Question: Consider the following arbitrary figure generated in MATLAB as an example. The basic idea is that I have a contour plot and I want to showcase selected slices from it in subplots on the right. Is there an equivalent of subplot in mma?
The work around that I have right now is to have just the contour plot with the slices and the arrows and the two slice-plots separately and then put them together in latex. However, I'd like to be able to do this within mma. How do I go about doing this?
An idea that I had is to generate a the contour plot with a full vertical & half horizontal aspect ratio, the two plots with half vertical & half horizontal aspect ratio, and then use 'GraphicsGrid' to align them up. But this still gave me the plots as a list, not a composite figure. Is this the only way or is there a nicer, more elegant way of doing it?

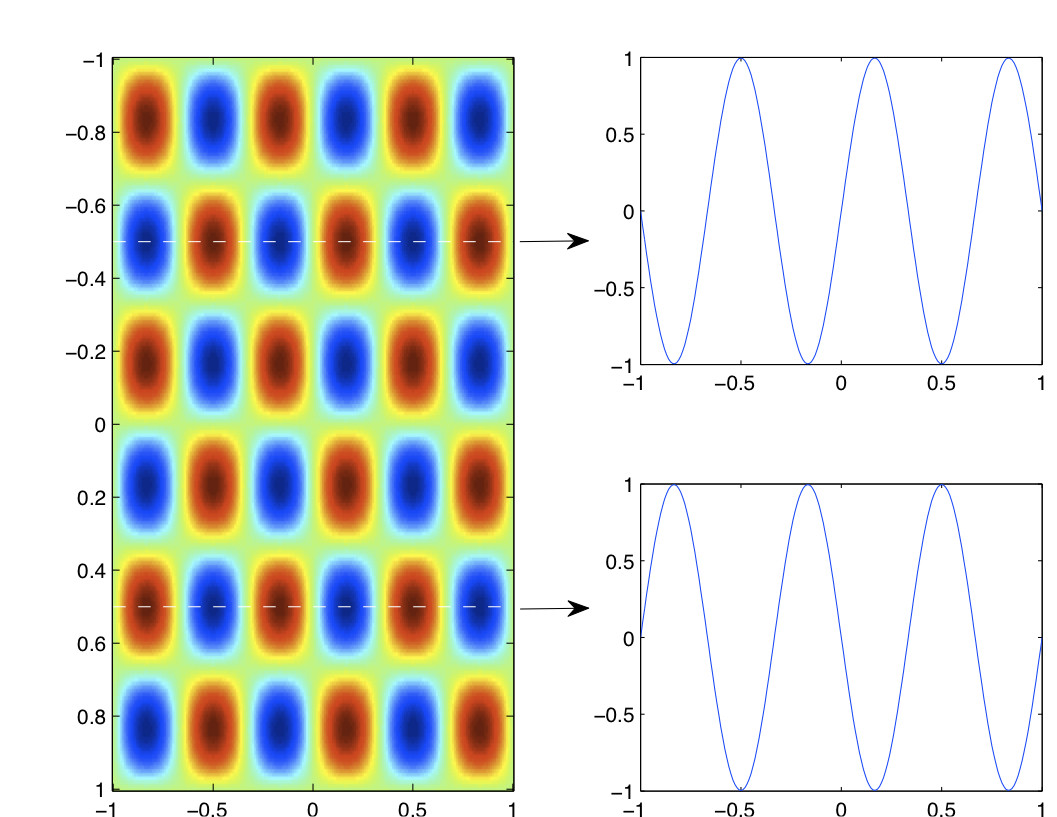
Answer: I know that 'Multipanel' in <URL> can probably let you do what you want - but I don't have much experience with it and the examples in the docs are fairly sparse.
I've already pasted one of the examples <URL>, so have a look there and see what you think!
---
Here's my attempt with 'GraphicsGrid'.
The thing that 'Multipanel' lets you do but 'GraphicsGrid' doesn't
is to let you use varying Column/Row sizes.
This means that I struggled to get the arrows drawn in programmatically, and resorted to hand drawing them using the "Drawing Tools" panel ( :D )
'''
With[{yslice1 = .5, yslice2 = -.8},
GraphicsGrid[
{{DensityPlot[Sin[15 x y], {x, -1, 1}, {y, -1, 1},
ColorFunction -> "PlumColors", AspectRatio -> 2,
Epilog -> {Dashed, White, Line[{{-1, yslice1}, {1, yslice1}}],
Line[{{-1, yslice2}, {1, yslice2}}]}],
Plot[Sin[15 x yslice1], {x, -1, 1}, Axes -> False, Frame -> True]},
{SpanFromAbove,
Plot[Sin[15 x yslice2], {x, -1, 1}, Axes -> False,
Frame -> True]}},
Spacings -> {Scaled[0.2], Scaled[0.0]}]]
'''

---
## Edit:
Here's the same thing using 'LevelScheme', note that the frames line up.
It should be possible to add arrows - since 'LevelScheme' has lots of new arrow directives - but I'll leave that as a homework problem!
'''
<< "LevelScheme'"
{yslice1 = .5, yslice2 = -.8};
Figure[{
SetOptions[Multipanel,
ShowTickLabels -> {True, False, False, True}, Background -> Wheat,
PanelLetterFontSize -> 10, Margin -> {{40, 40}, {40, 0}}],
Multipanel[{{0, 1}, {0, 1}}, {2, 2},
XPlotRanges -> {-1, 1}, YPlotRanges -> {-1, 1},
XFrameLabels -> textit["x"], YFrameLabels -> textit["y"],
TickFontSize -> 10, XFrameTicks -> LinTicks[-1, 1, .5, 4],
YFrameTicks -> LinTicks[-1, 1, .5, 4],
BufferL -> 1.5, BufferB -> 3, Order -> Vertical,
XPanelSizes -> {1, 1}, XGapSizes -> 0.25, YGapSizes -> 0.2],
FigurePanel[{1, 2}],
RawGraphics[
Plot[Sin[15 x yslice1], {x, -1, 1}, Axes -> False, Frame -> True]],
FigurePanel[{2, 2}],
RawGraphics[
Plot[Sin[15 x yslice2], {x, -1, 1}, Axes -> False, Frame -> True]],
FigurePanel[{2, 1}, PanelAdjustments -> {{0, 0}, {0, +1.2}}],
RawGraphics[
DensityPlot[Sin[15 x y], {x, -1, 1}, {y, -1, 1},
ColorFunction -> "PlumColors", AspectRatio -> 2],
Graphics[{Dashed, Thick, White,
Line[{{-1, yslice1}, {1, yslice1}}],
Line[{{-1, yslice2}, {1, yslice2}}]}]]},
PlotRange -> {{0, 1}, {0, 1}}, ImageSize -> 2*72*{5, 3}
]
'''